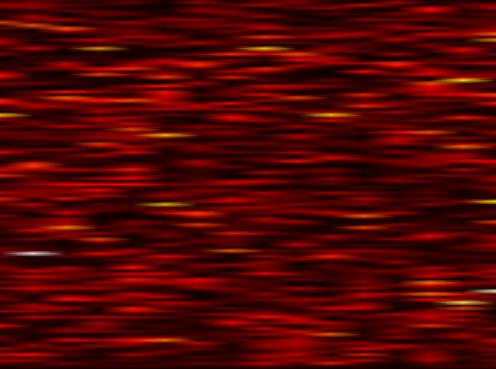
Label: UFMC